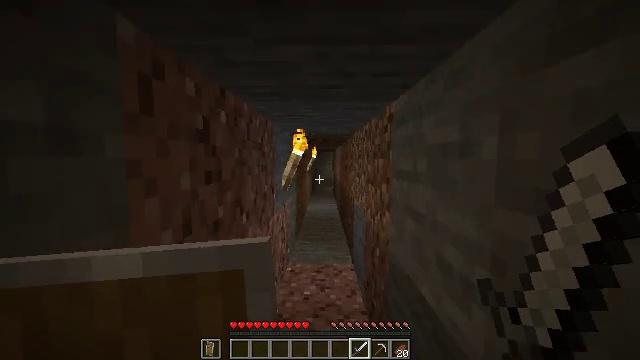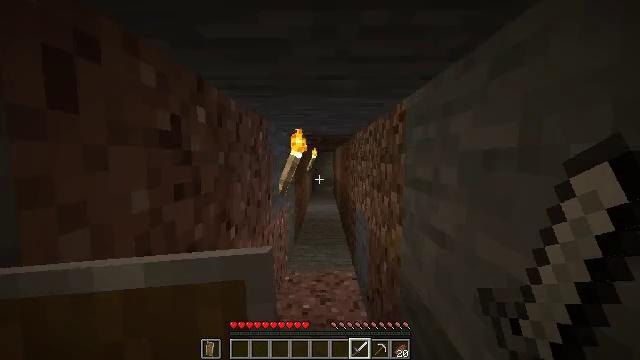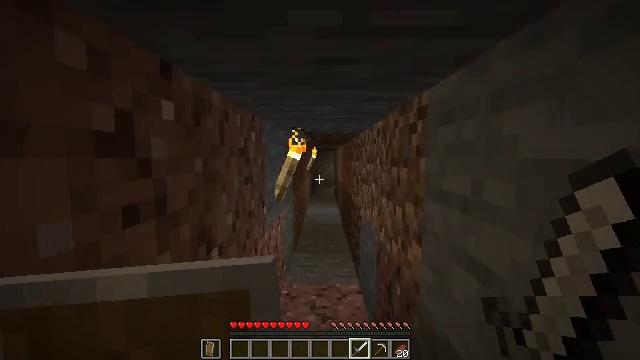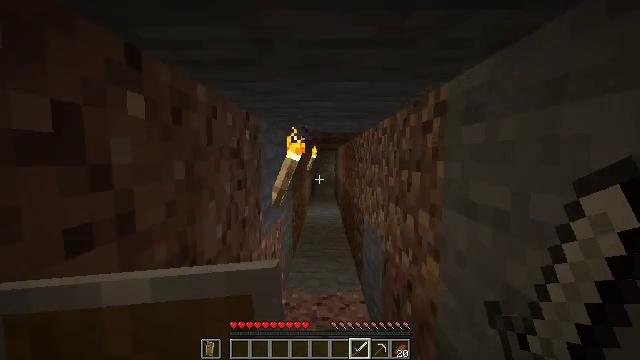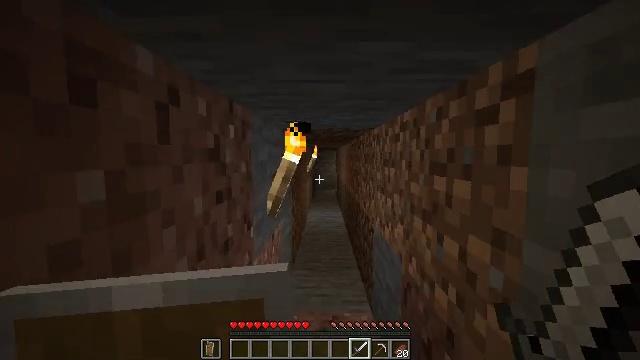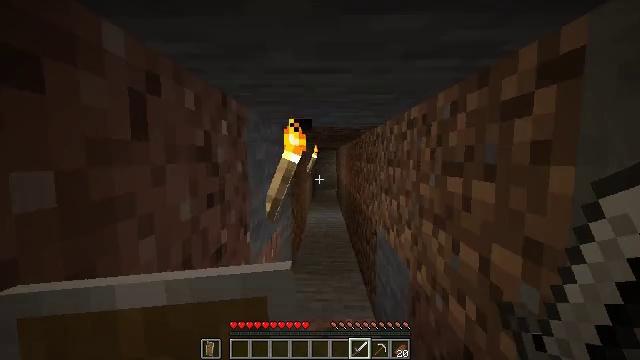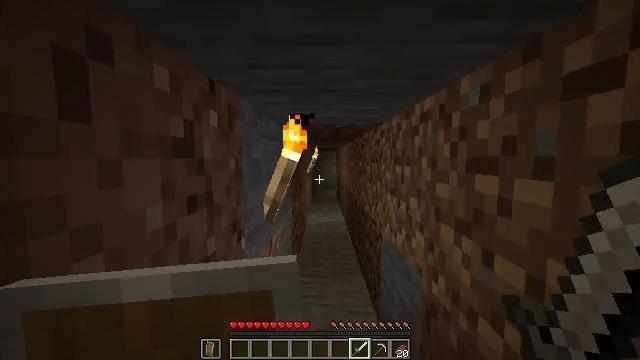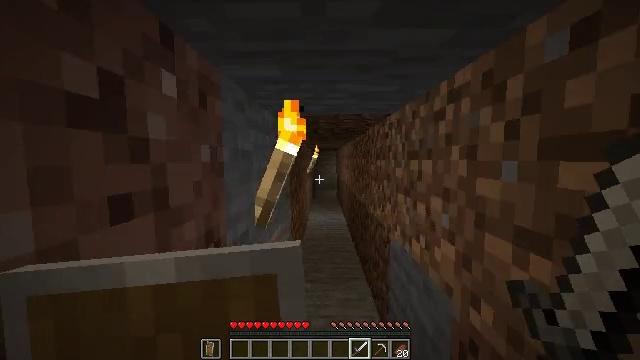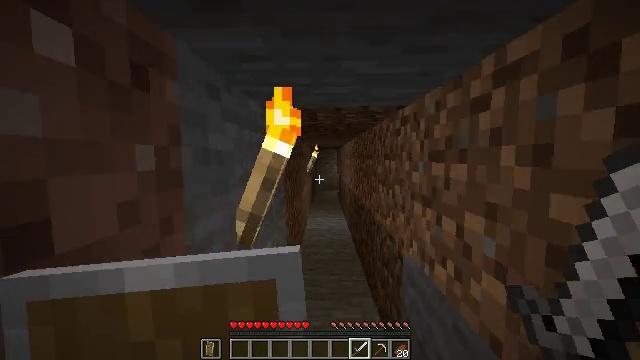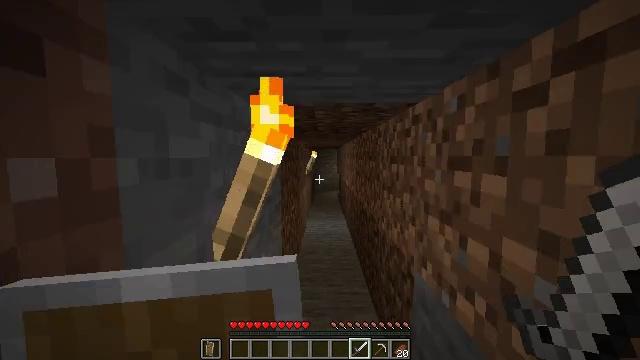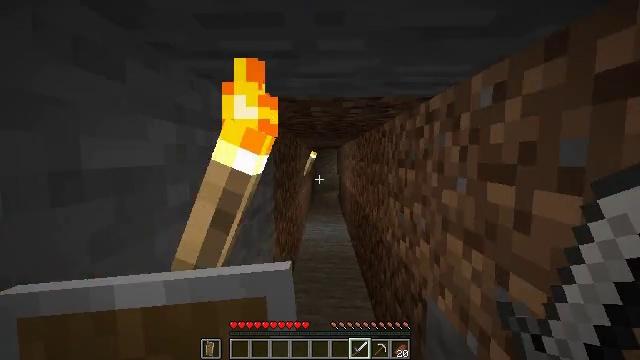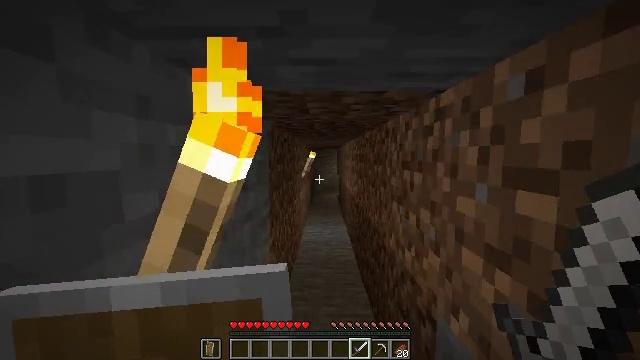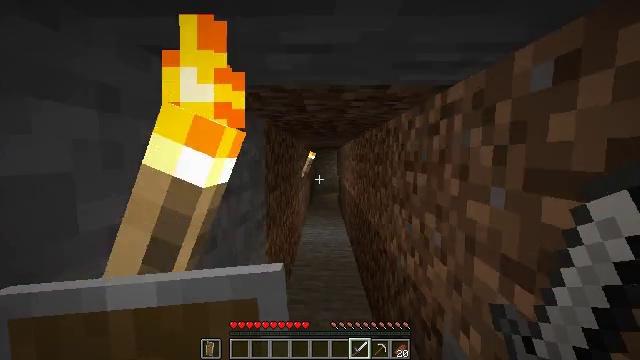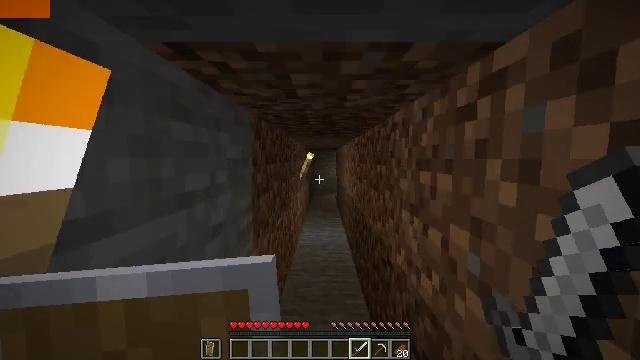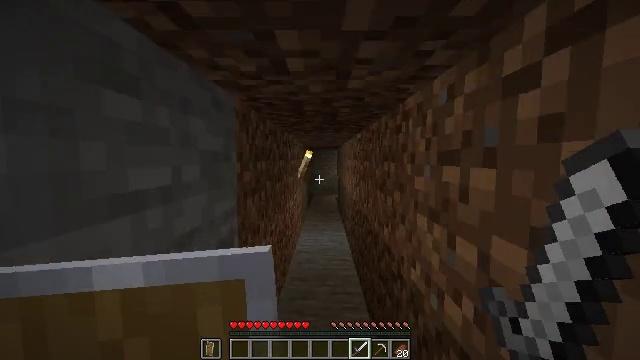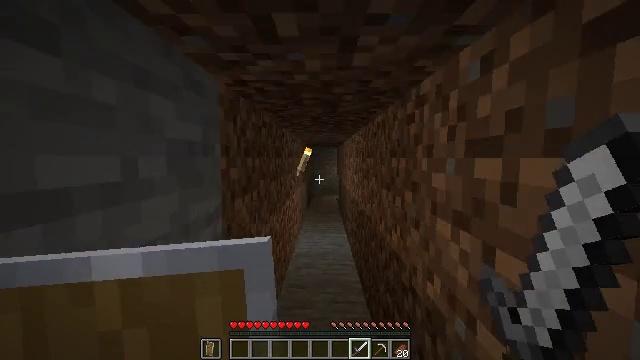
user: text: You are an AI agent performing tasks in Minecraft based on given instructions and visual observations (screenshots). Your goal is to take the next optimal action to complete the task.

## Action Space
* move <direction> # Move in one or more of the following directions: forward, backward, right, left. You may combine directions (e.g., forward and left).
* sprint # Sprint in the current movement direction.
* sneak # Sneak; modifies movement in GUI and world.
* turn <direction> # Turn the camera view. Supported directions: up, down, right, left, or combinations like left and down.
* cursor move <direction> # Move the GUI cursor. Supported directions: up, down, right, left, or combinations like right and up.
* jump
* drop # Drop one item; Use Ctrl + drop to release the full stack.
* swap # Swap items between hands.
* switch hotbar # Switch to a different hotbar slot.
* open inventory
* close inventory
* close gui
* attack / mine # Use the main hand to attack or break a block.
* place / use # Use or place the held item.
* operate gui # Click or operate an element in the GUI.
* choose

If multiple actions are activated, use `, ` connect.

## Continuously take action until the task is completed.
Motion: motion action
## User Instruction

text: Mine the spawner block.
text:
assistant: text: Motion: move forward
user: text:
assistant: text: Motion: move forward
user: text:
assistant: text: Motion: move forward
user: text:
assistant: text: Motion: move forward
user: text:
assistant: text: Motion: move forward
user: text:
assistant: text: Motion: move forward
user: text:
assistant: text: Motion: move forward
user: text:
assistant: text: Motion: move forward
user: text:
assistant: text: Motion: move forward
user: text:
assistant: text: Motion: move forward
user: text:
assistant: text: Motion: move forward
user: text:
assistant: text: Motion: move forward
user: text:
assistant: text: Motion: move forward
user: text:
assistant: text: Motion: move forward
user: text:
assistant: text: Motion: move forward
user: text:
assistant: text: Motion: move forward
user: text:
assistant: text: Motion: move forward
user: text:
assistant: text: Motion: move forward
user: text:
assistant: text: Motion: move forward
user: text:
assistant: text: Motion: move forward
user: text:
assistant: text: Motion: move forward
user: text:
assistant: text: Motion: move forward
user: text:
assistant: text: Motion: move forward
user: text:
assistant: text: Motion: move forward
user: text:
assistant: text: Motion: move forward
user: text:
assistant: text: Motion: move forward
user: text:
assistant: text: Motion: move forward
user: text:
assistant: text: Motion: move forward
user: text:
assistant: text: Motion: move forward
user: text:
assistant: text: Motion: move forward